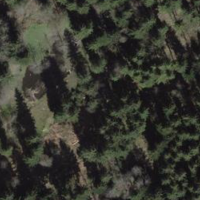
EUNIS habitat code: 44
Species observed at this site:
Cardamine pratensis
Plantago major